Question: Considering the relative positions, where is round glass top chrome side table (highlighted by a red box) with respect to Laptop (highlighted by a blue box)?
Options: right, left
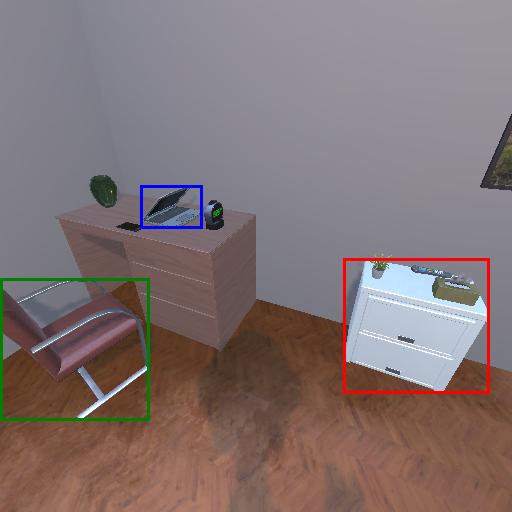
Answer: right